Field crop: maize
Growth stage: 2
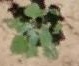
Species: chenopodium